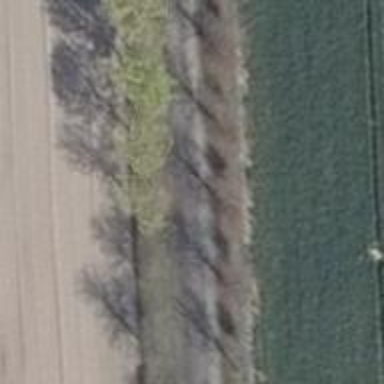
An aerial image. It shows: Row of trees in natural setting.